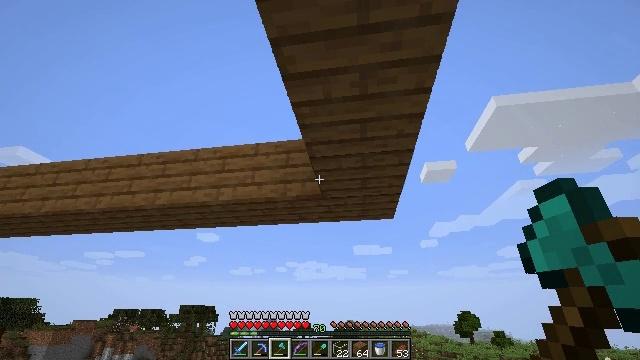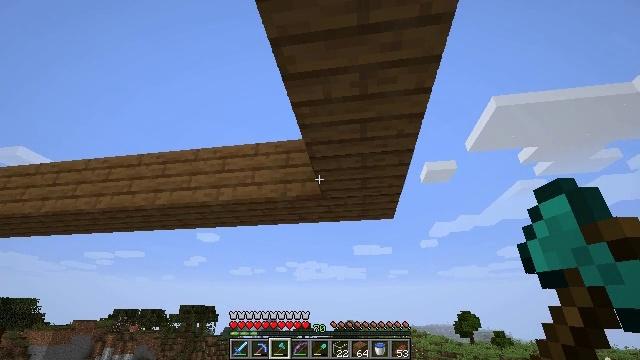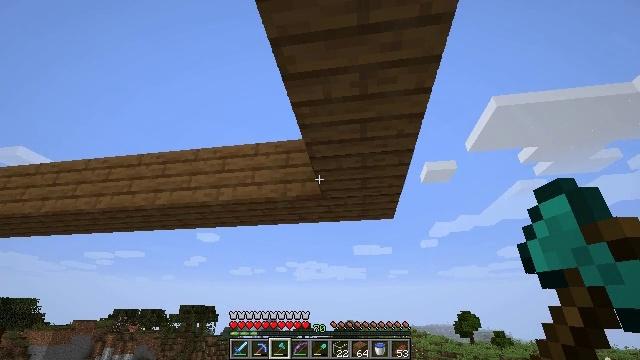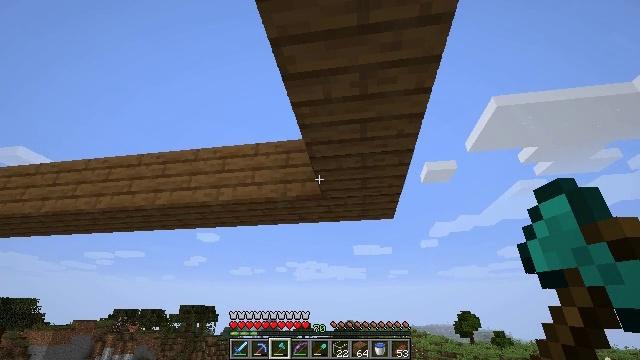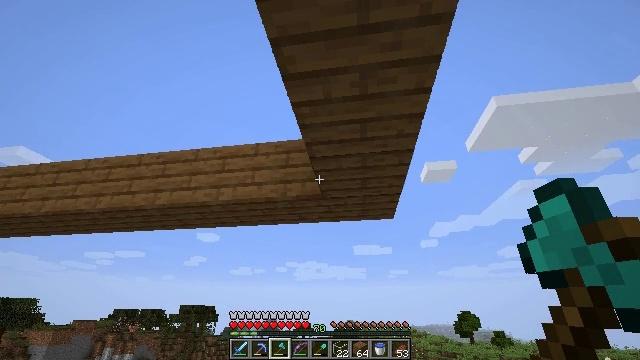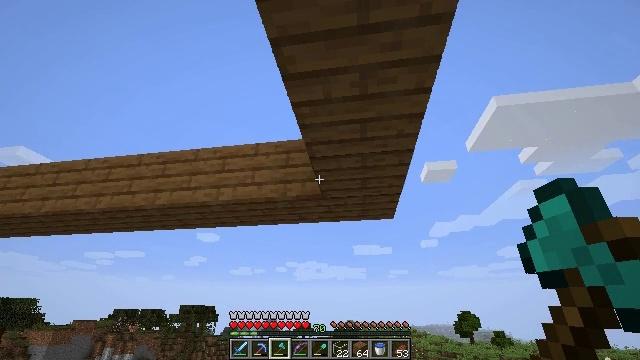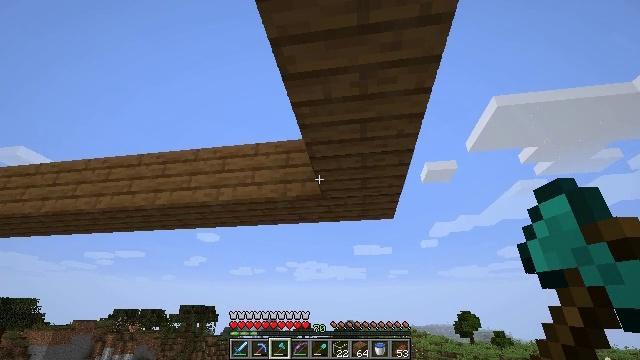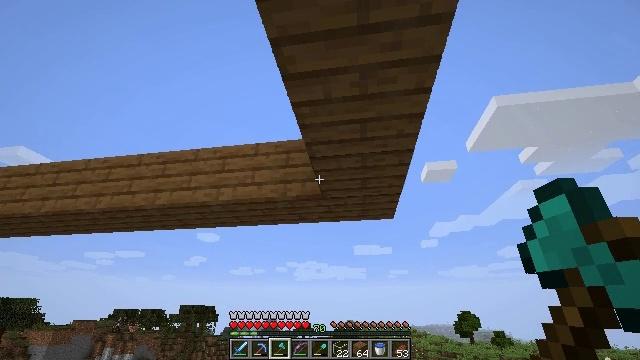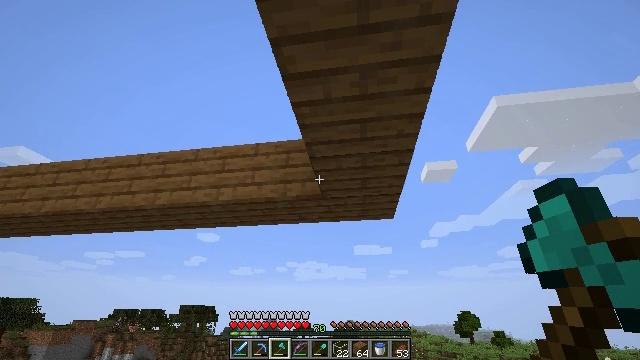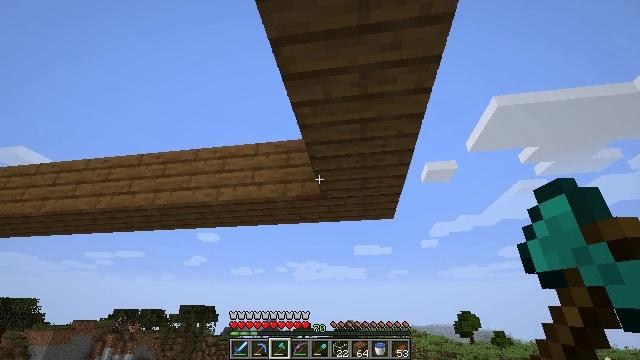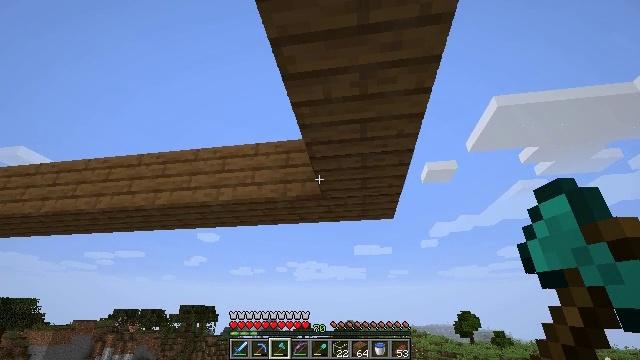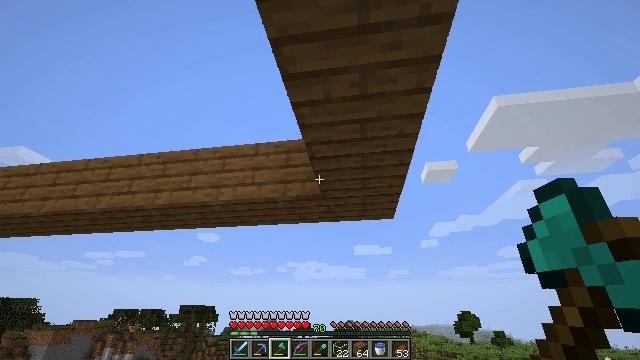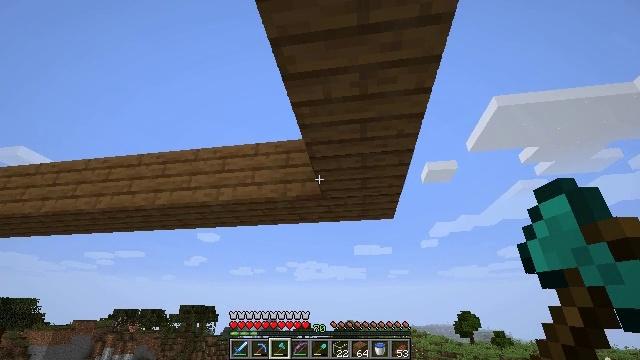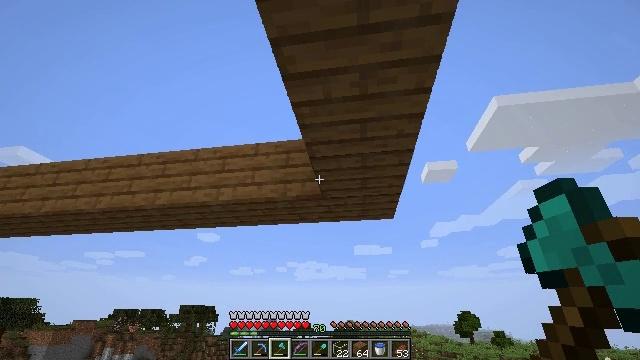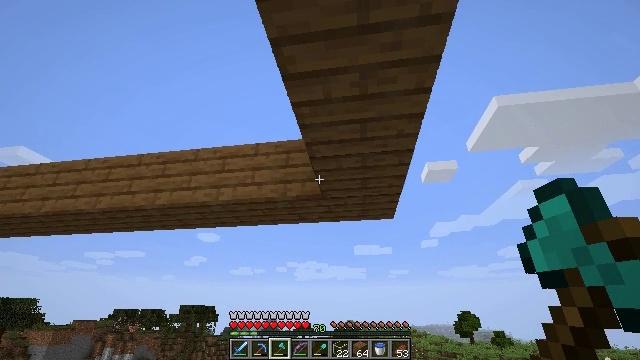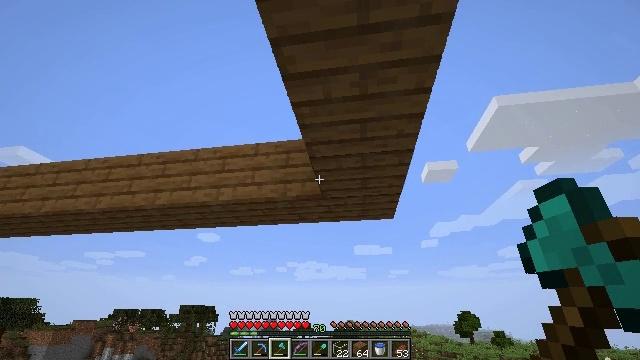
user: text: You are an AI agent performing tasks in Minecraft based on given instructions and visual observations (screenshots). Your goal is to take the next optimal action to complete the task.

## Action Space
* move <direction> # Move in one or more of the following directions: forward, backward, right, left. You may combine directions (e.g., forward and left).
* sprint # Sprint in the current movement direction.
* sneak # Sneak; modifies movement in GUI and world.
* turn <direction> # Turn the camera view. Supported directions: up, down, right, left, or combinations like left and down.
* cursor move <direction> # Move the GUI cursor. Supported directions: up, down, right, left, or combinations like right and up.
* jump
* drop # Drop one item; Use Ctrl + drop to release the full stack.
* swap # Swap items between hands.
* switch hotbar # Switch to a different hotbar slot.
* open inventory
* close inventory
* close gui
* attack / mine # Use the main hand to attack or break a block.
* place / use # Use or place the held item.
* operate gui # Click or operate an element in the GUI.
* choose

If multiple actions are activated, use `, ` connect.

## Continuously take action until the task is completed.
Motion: motion action
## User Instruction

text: Harvest spruce planks for building.
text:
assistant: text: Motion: no_op
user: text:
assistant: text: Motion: no_op
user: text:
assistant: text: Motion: no_op
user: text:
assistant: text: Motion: no_op
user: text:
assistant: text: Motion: no_op
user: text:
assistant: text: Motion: no_op
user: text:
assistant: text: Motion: no_op
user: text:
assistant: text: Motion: no_op
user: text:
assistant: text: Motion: no_op
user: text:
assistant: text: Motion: no_op
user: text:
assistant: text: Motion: no_op
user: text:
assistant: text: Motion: no_op
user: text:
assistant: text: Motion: no_op
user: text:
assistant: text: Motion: no_op
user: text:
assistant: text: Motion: no_op
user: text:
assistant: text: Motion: no_op
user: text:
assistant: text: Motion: no_op
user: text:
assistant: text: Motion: no_op
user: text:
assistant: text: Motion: no_op
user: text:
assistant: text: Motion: no_op
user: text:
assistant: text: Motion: no_op
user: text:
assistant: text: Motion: no_op
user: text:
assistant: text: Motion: no_op
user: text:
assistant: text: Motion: no_op
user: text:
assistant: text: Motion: no_op
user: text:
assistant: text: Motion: no_op
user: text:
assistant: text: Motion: no_op
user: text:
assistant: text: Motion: no_op
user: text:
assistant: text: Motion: no_op
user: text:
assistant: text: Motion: no_op